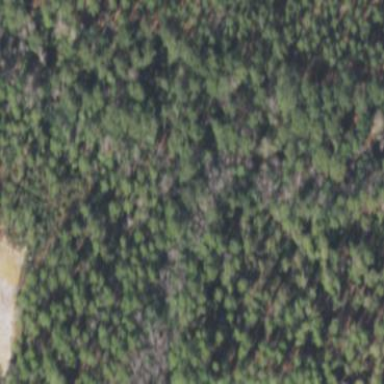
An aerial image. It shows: Woodland with needle-leaved trees.